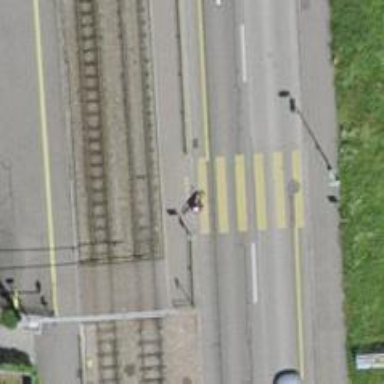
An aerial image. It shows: Asphalt footway.